Interaction volume radius: 10 \u00c5
Interaction volume height: 10 \u00c5
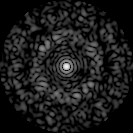
Disorder parameter: 0.827